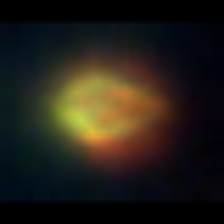
Taxon: Heterocapsa
Group: Dinoflagellates